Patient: sex M, age 28
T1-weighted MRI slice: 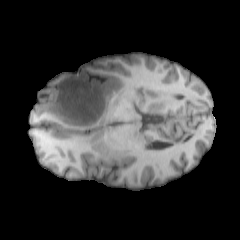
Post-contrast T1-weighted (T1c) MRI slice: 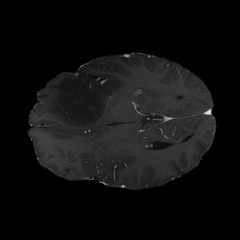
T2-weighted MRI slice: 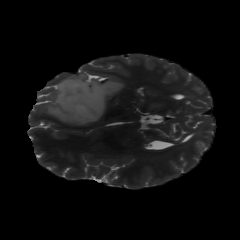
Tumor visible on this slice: yes
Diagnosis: Astrocytoma, IDH-mutant
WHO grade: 2